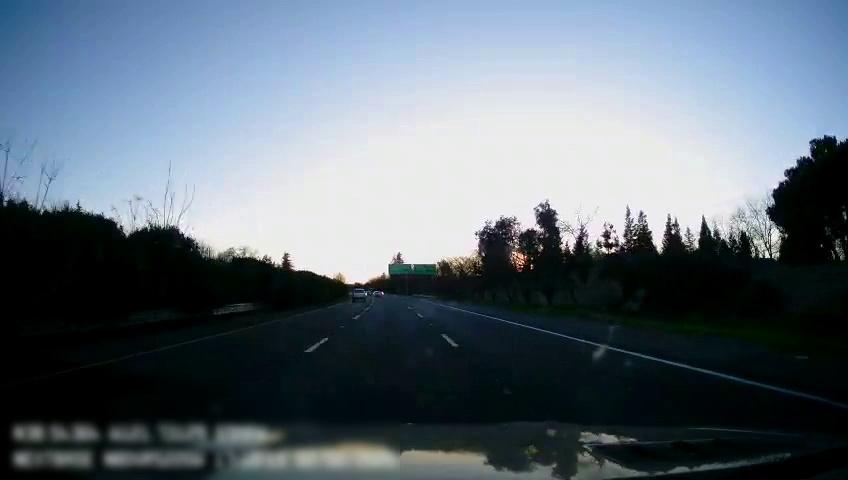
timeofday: Day
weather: Sunny
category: Drivable Space
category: Vehicles | Truck
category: Lanes | Alternate Lane
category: Lanes | Current Lane
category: Lanes | Current Lane
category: Lanes | Alternate Lane
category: Traffic | Signs
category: Traffic | Signs